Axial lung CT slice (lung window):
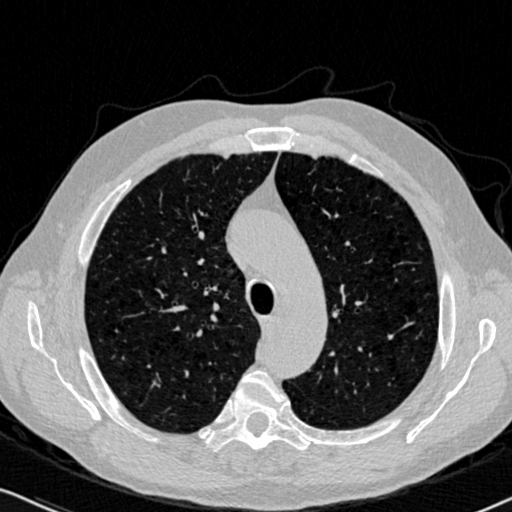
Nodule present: no